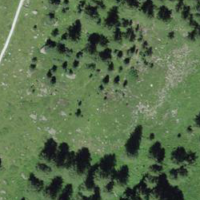
EUNIS habitat code: 31
Species observed at this site:
Arnica montana